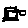
Label: square